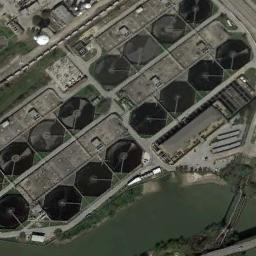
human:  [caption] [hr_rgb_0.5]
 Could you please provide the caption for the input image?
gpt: There are two rows of storage tanks on each open lot .

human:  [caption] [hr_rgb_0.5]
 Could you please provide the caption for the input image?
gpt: There are many black storage tanks on the bare land next to the grass .

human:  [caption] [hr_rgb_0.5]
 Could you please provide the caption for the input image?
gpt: There is a lake near the storage tanks .

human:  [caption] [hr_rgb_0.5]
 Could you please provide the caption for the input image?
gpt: There are a few oil storage tanks in the factory, Many pools in the factory, And a river next to the factory .

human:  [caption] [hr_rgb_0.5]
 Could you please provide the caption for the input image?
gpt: There are some black storage tanks beside a green river .